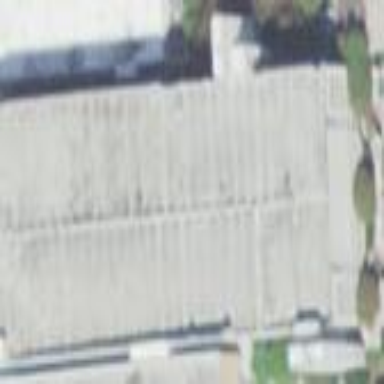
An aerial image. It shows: Multi-storey parking building.